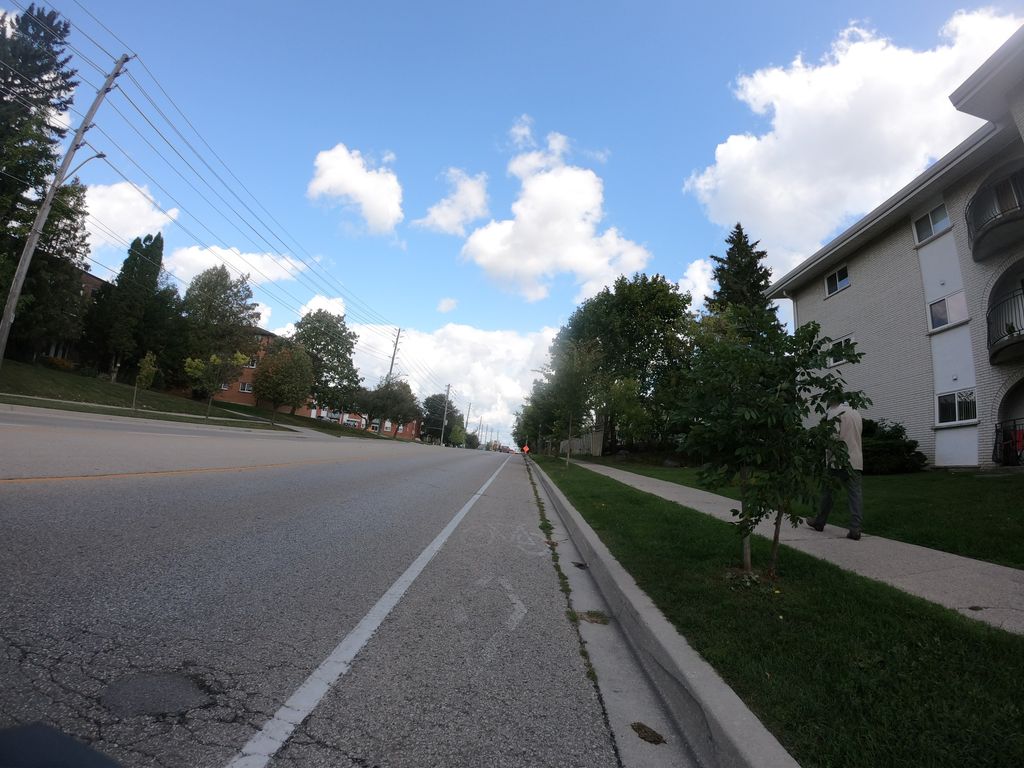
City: kitchener-waterloo